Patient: sex M, age 74
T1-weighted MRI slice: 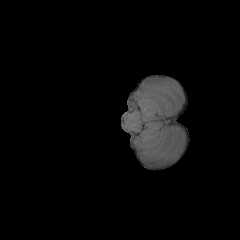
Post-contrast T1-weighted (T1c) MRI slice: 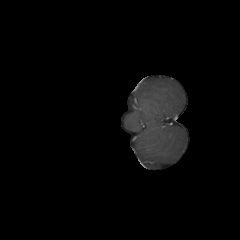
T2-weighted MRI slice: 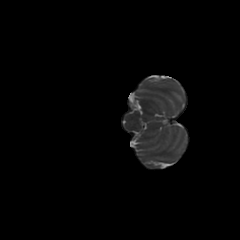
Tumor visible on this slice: no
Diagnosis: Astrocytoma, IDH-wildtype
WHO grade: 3